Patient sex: M
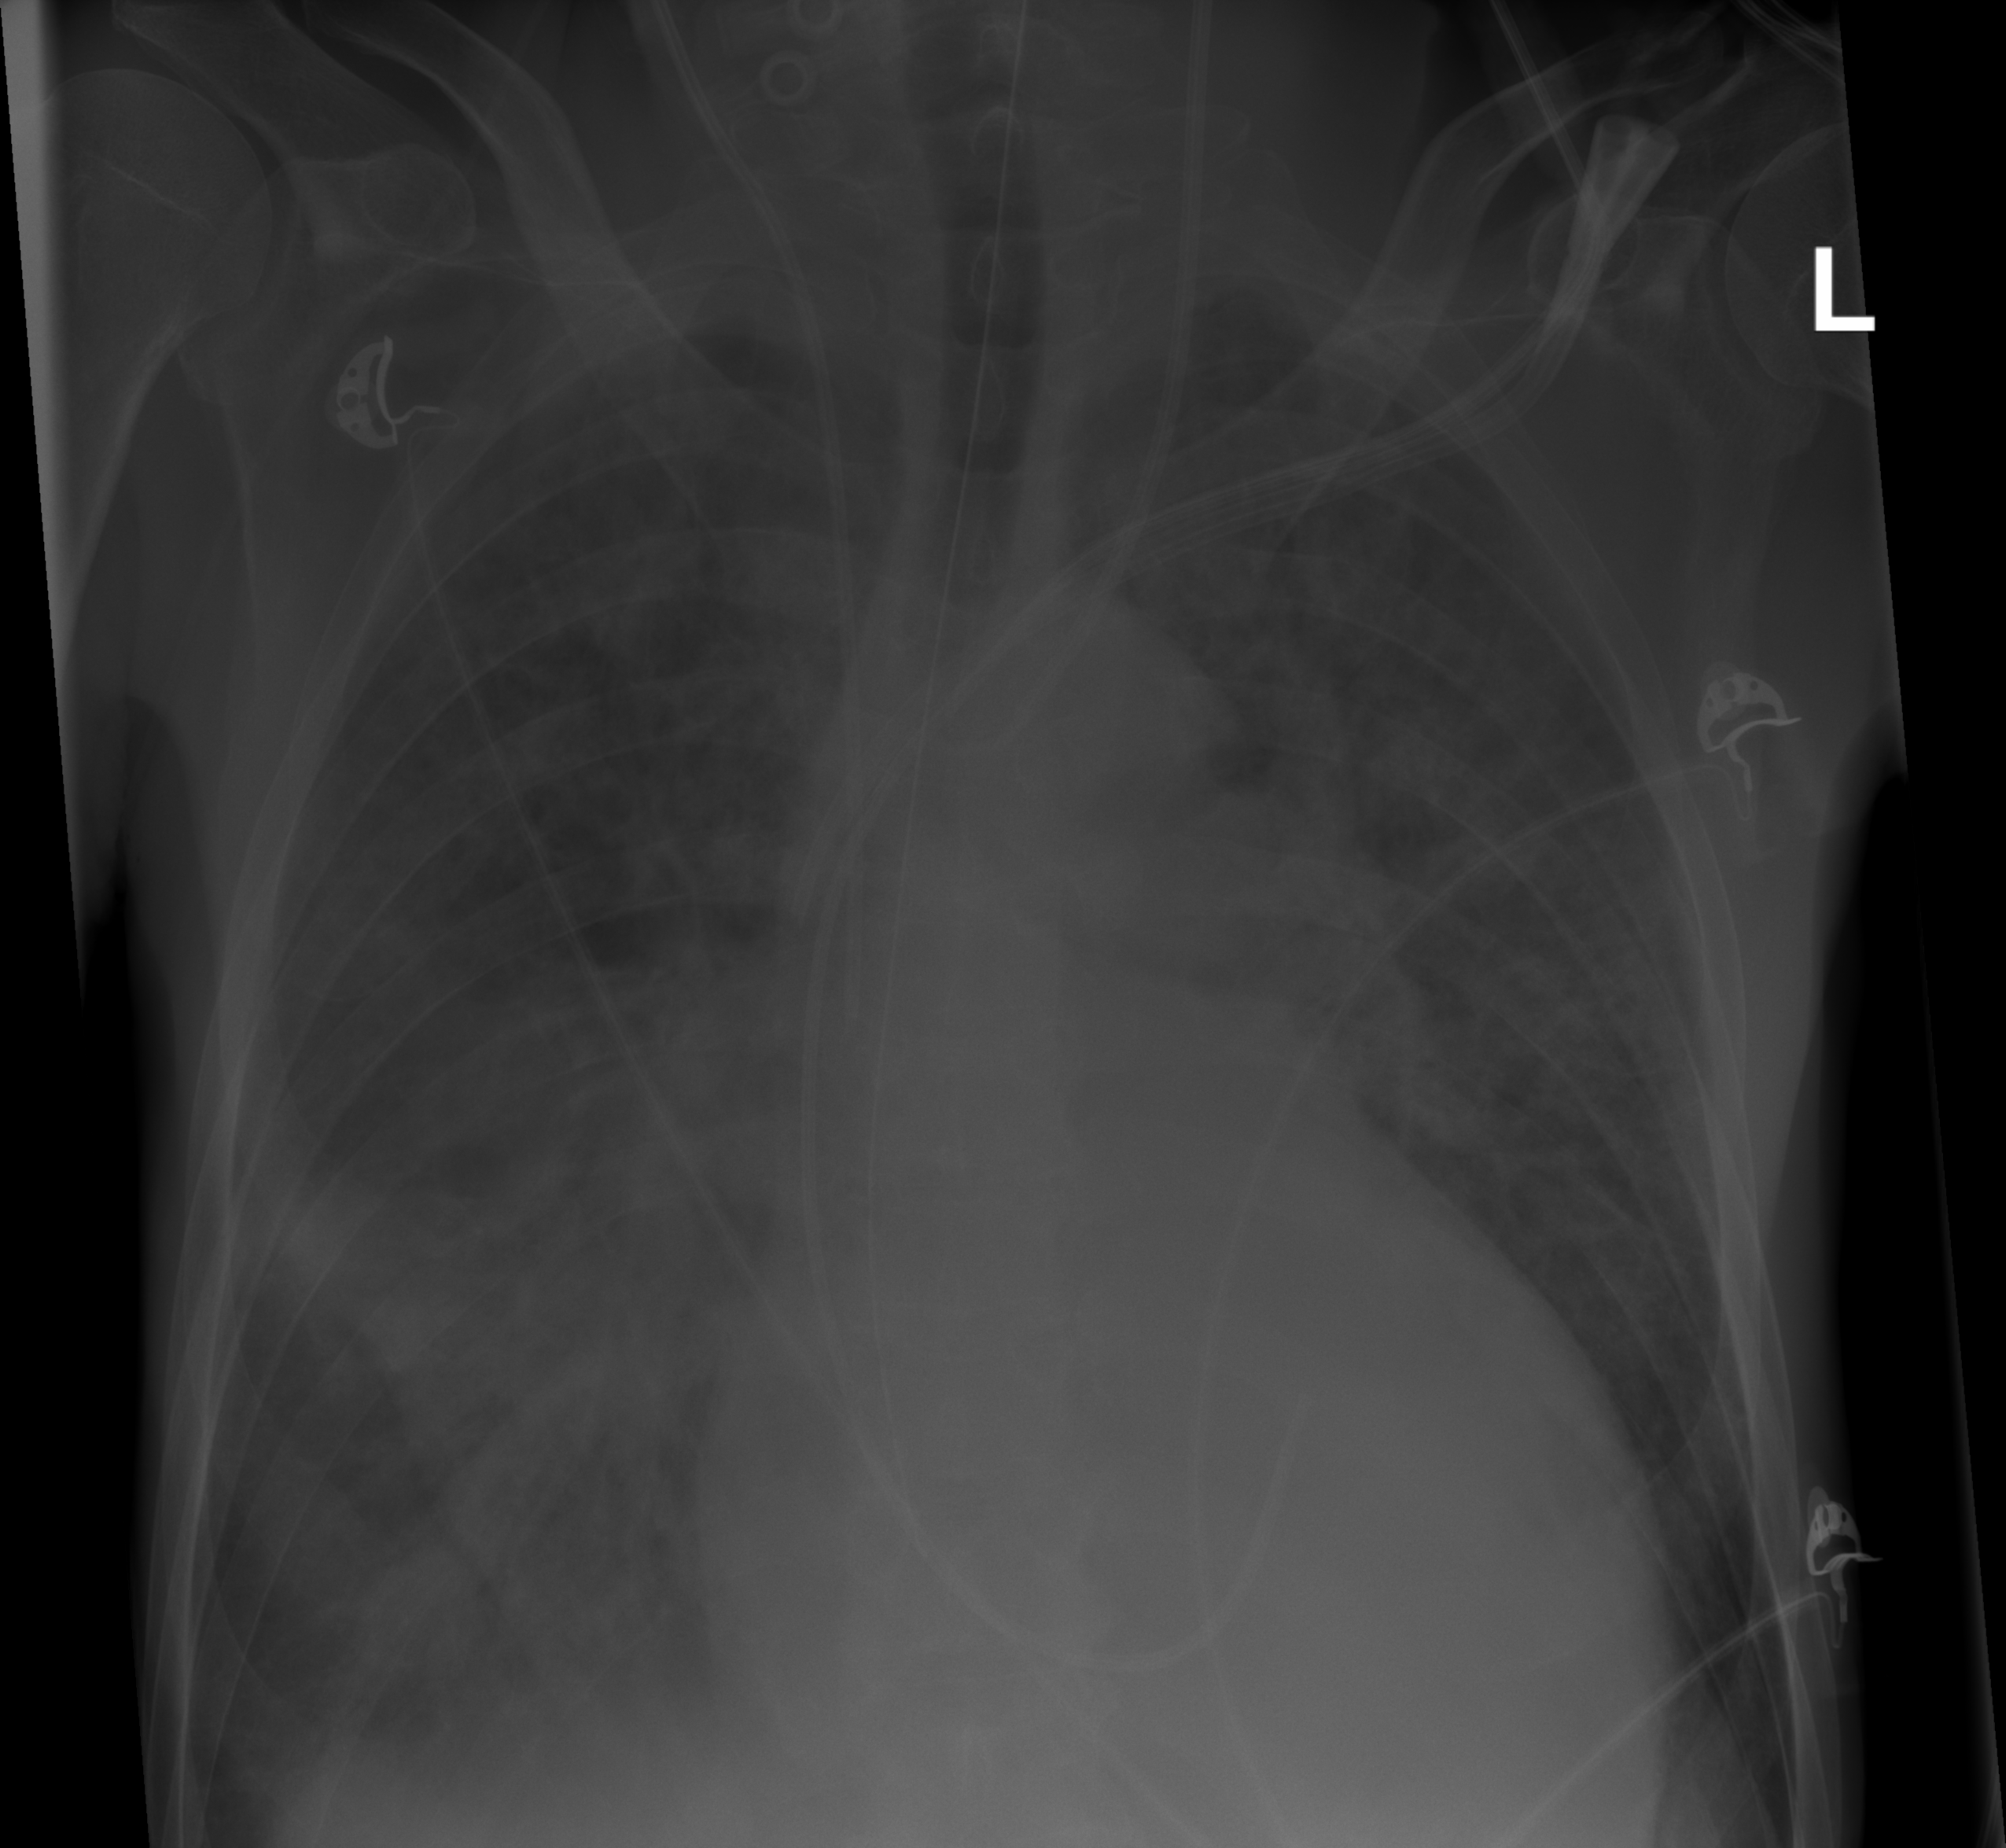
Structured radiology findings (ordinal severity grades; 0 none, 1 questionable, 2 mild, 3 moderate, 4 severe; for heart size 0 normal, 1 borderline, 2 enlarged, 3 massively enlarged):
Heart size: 2
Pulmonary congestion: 0
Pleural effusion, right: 3
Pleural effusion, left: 2
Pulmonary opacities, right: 3
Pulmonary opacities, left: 2
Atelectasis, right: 2
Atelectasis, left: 2